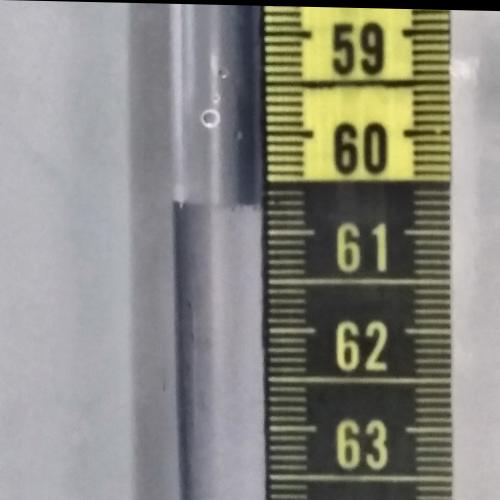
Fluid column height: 60.7 cm